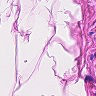
Metastatic tissue present: no